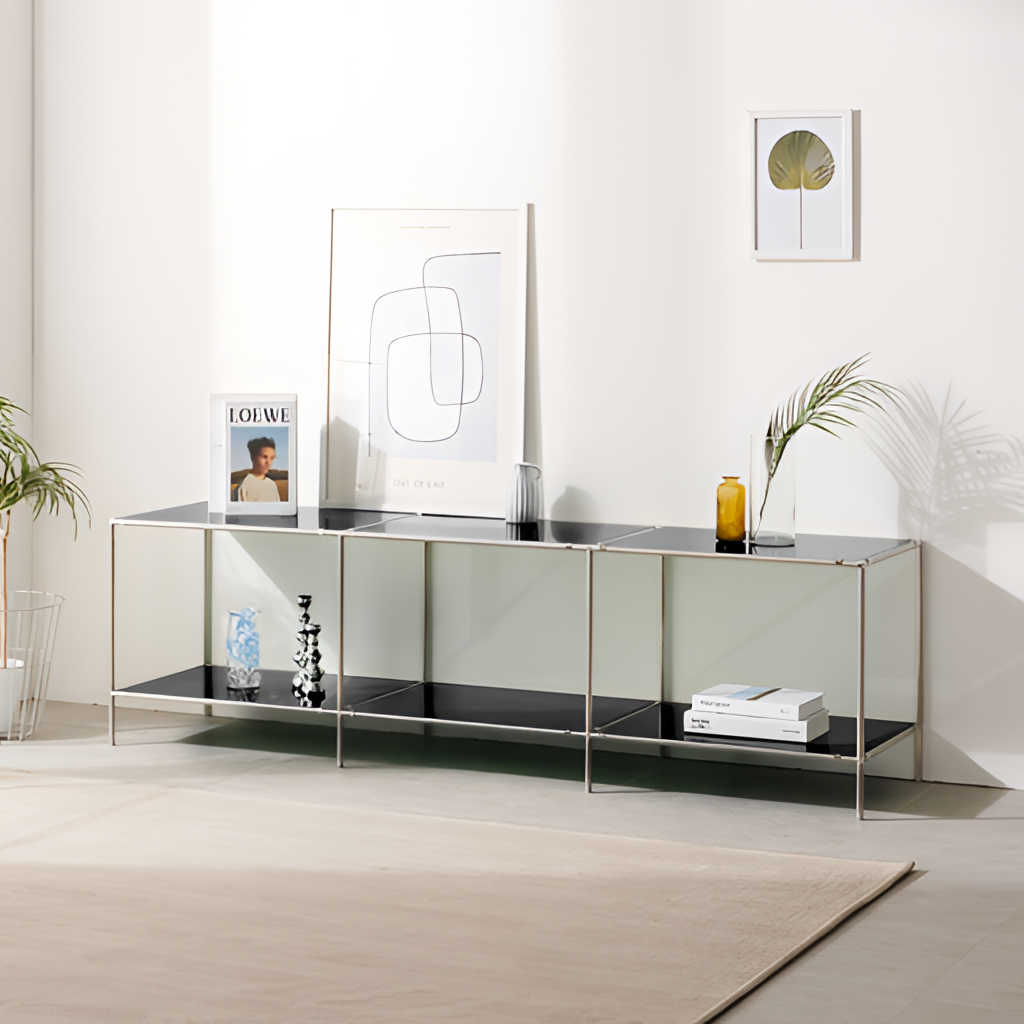
living room, metal console table, paint wallpaper, with solid pattern, beige tile flooring, with large square pattern, minimalist